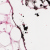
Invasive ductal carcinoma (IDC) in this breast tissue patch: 0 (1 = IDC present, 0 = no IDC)